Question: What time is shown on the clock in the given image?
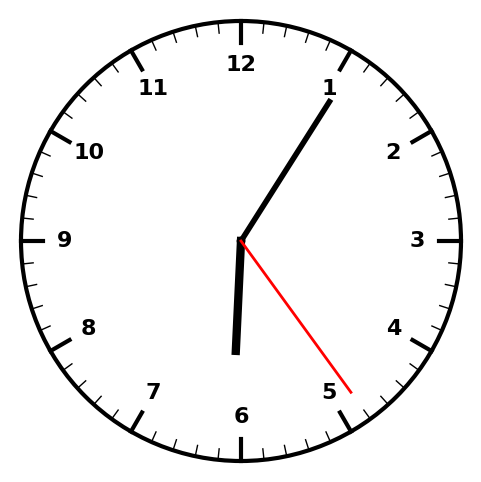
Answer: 06:05:24